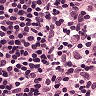
Metastatic tissue present: no